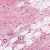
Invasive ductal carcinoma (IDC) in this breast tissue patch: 0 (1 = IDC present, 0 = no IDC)